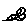
Label: tree